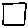
Label: square